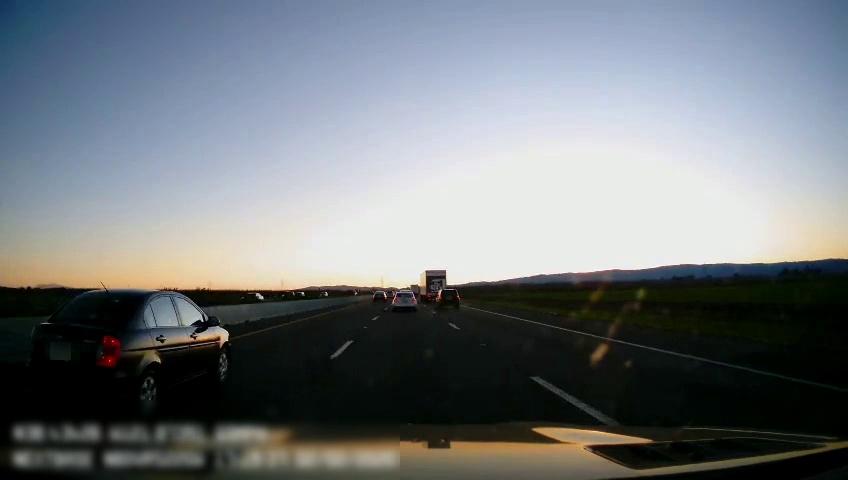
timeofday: Dusk/Dawn/Twilight
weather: Sunny
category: Drivable Space
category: Vehicles | Car
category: Vehicles | Car
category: Vehicles | Car
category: Vehicles | Car
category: Vehicles | Truck
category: Vehicles | Truck
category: Vehicles | SUV
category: Vehicles | Car
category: Vehicles | Car
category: Vehicles | Car
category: Lanes | Current Lane
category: Lanes | Alternate Lane
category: Lanes | Alternate Lane
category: Lanes | Alternate Lane